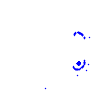
Particle: kaon